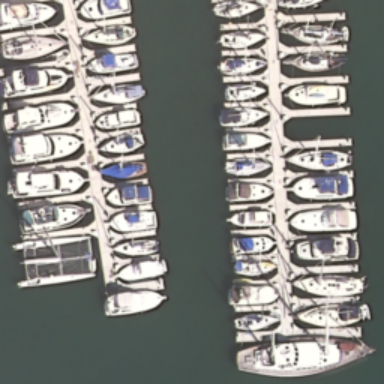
Lots of boats docked at the harbor the water is deep blue .